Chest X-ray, AP view. Patient: 51 years old, sex M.
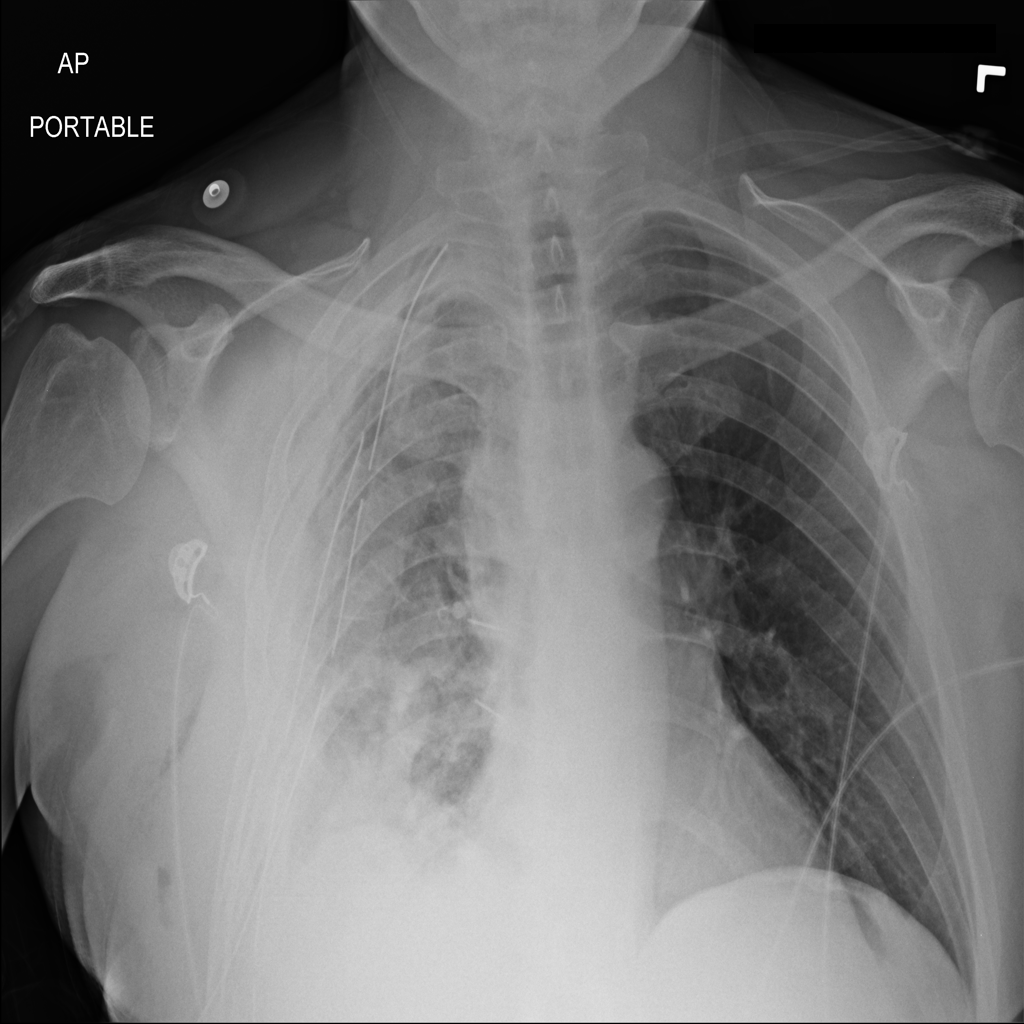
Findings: Atelectasis, Emphysema, Infiltration, Pleural_Thickening